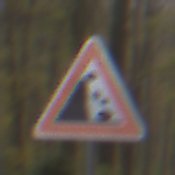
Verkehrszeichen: SteinschlagLinks
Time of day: MorningAfternoon
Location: Outdoor (Nature)
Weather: Overcast
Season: Autumn
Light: Natural